Interaction volume radius: 5 \u00c5
Interaction volume height: 25 \u00c5
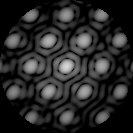
Disorder parameter: 0.1103